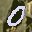
Label: 0